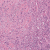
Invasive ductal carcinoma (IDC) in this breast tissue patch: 1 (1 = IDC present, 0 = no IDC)